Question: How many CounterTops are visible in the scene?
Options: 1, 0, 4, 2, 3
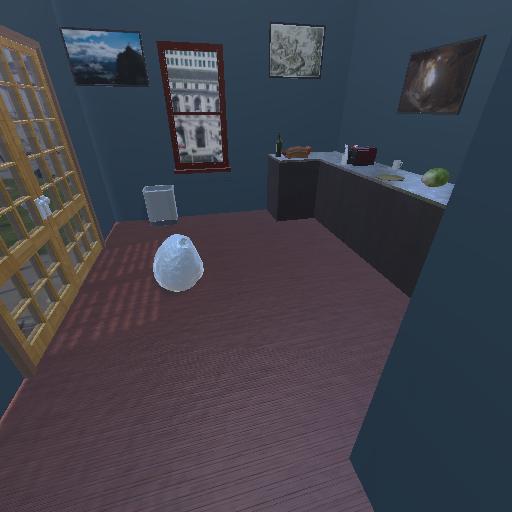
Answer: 1